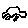
Label: car